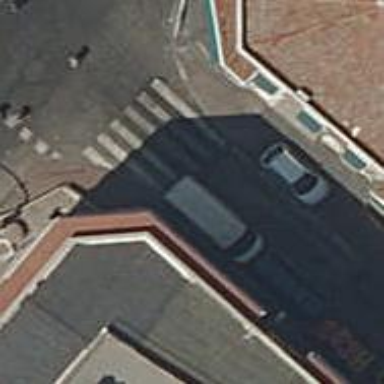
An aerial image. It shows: Zebra crossing on the road.